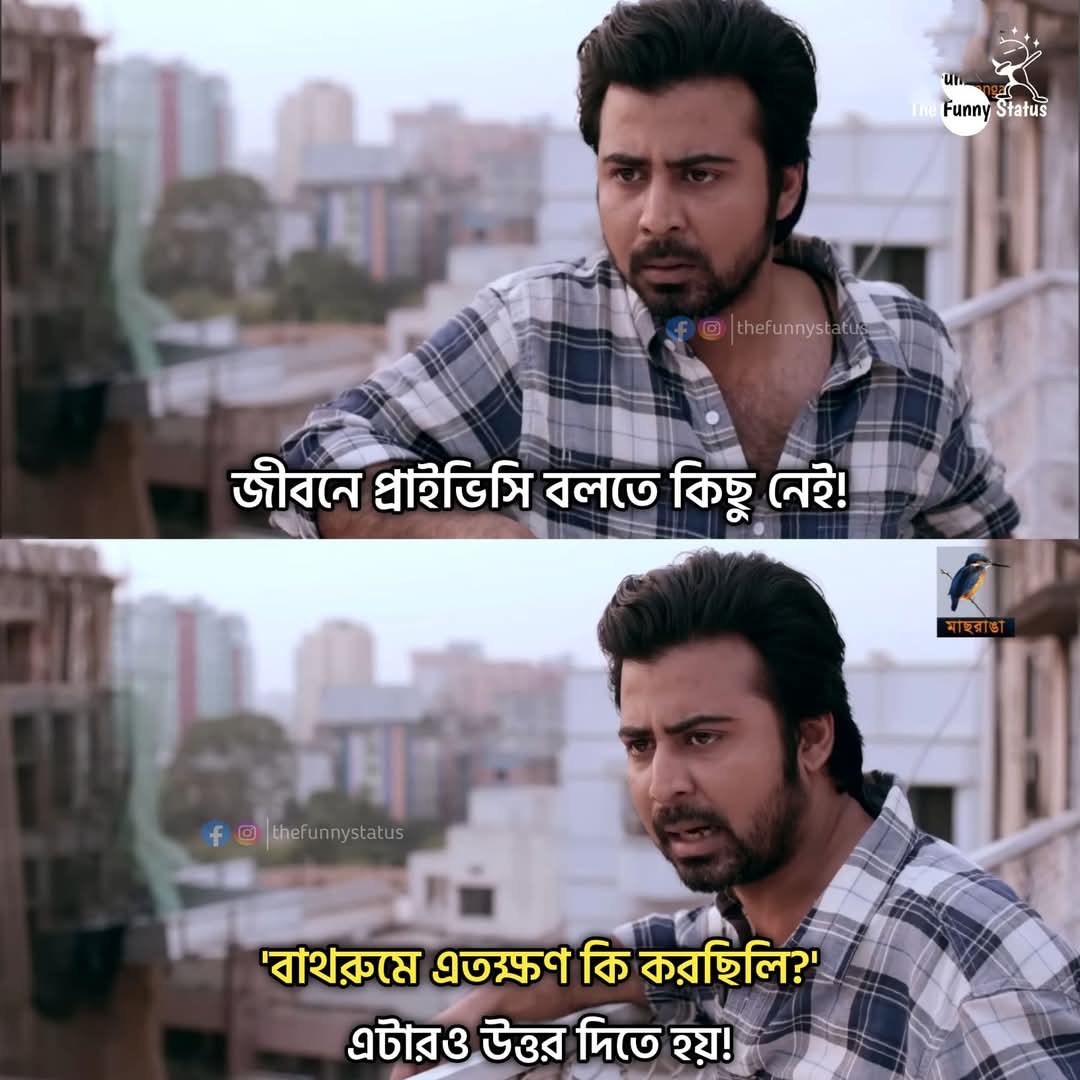
Text: জীবনে প্রাইভিসি বলতে কিছু নেই!
'বাথরুমে এতক্ষণ কি করছিলি?'
এটারও উত্তর দিতে হয়!
Label: Non Hate